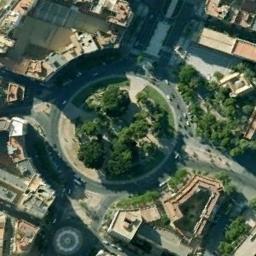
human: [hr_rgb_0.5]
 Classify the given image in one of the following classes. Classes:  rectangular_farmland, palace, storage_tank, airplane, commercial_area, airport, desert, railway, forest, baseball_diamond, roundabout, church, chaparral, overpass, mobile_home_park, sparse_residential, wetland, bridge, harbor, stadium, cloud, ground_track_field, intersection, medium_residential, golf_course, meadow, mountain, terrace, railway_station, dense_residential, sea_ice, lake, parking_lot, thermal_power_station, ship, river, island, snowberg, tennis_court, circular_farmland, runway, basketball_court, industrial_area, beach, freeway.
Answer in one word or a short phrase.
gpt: roundabout